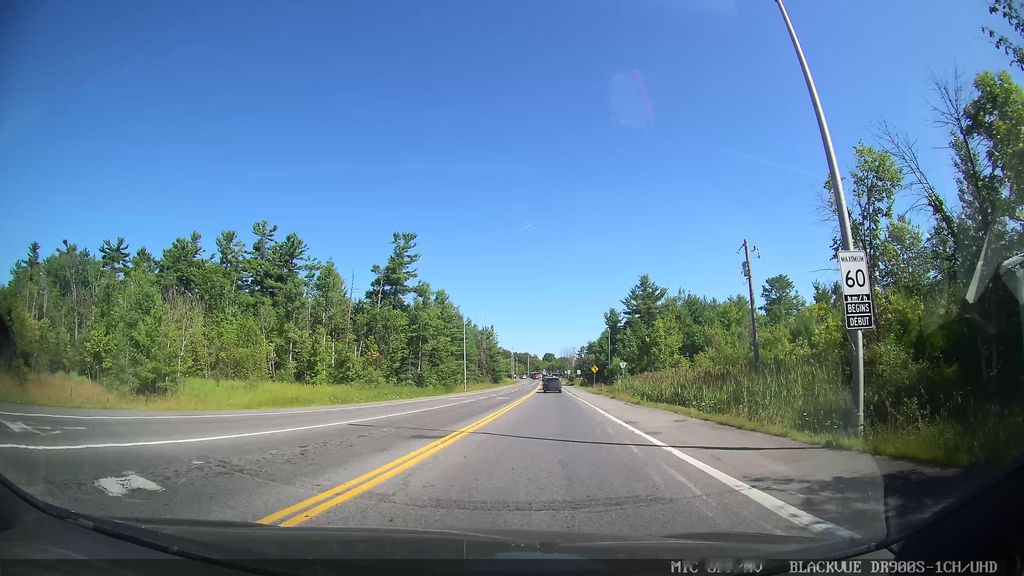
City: ottawa-gatineau